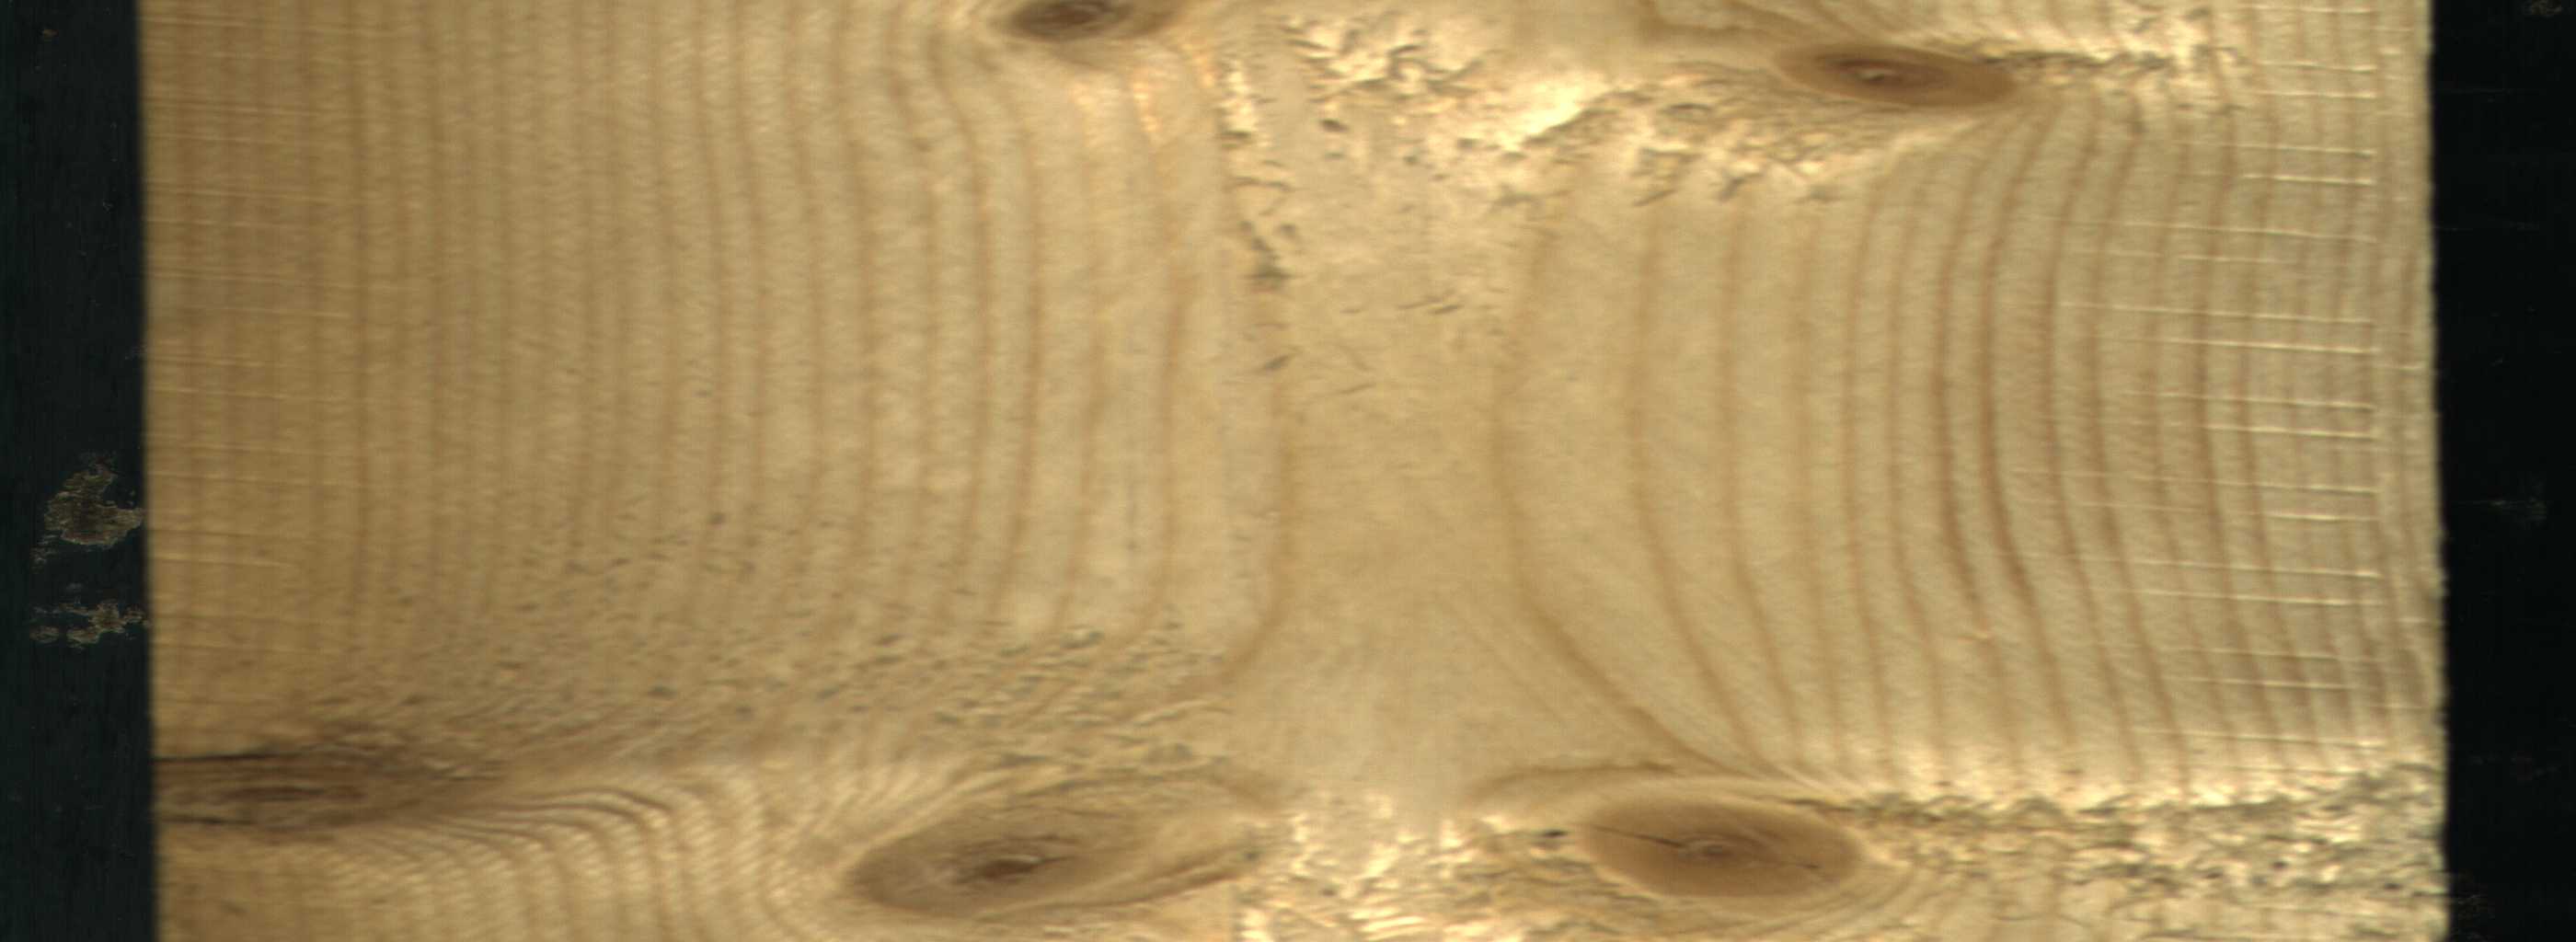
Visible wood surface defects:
knot_with_crack
Dead_Knot
Live_Knot
Live_Knot
Live_Knot